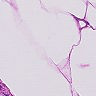
Metastatic tissue present: no